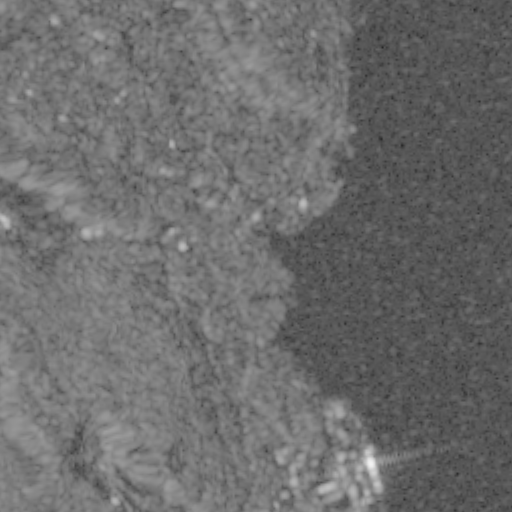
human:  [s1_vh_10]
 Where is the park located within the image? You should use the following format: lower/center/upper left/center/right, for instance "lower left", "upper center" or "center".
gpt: The park is located in the upper left of the image.
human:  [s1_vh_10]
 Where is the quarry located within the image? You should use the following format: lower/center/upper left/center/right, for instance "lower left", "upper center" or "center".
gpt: The quarry is located in the lower left of the image.
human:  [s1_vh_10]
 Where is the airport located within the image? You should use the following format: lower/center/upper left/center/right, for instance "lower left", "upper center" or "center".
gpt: There is no airport in the image.

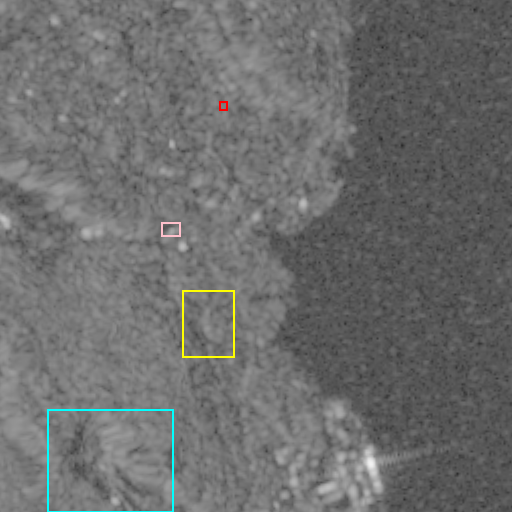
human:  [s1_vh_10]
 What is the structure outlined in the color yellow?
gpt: The structure outlined in yellow is a crop field.
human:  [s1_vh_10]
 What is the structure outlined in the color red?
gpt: The structure outlined in red is a park.
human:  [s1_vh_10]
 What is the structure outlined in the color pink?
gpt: The structure outlined in pink is a parking lot.
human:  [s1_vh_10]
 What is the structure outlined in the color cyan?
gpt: The structure outlined in cyan is a quarry.
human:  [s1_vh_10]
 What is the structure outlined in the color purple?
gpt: There is no purple outline.